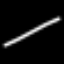
Label: line